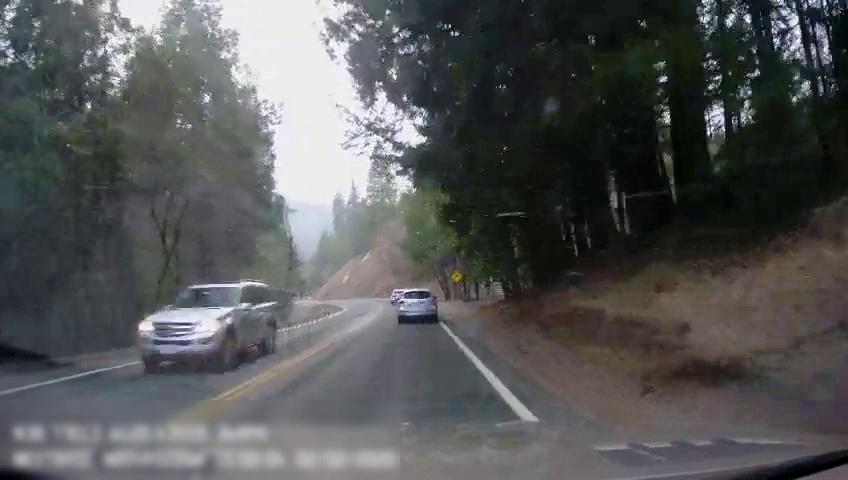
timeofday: Day
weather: Cloudy
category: Drivable Space
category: Vehicles | SUV
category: Vehicles | SUV
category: Vehicles | SUV
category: Lanes | Alternate Lane
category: Lanes | Current Lane
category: Lanes | Opposite Lane
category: Lanes | Opposite Lane
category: Traffic | Signs